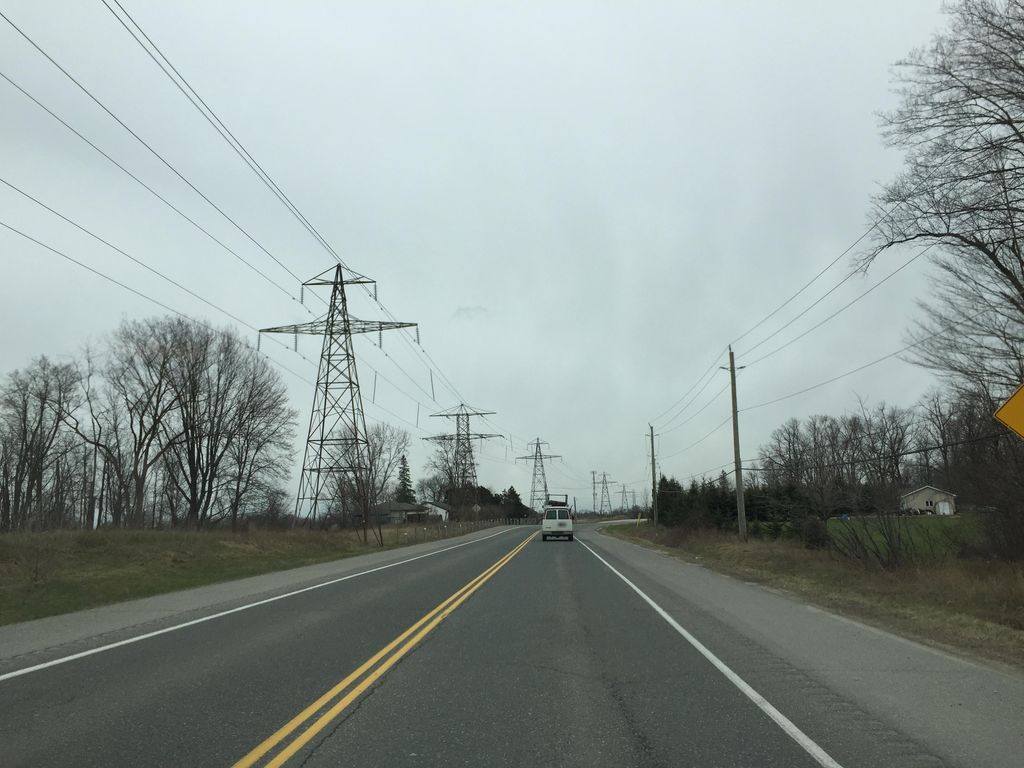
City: kitchener-waterloo